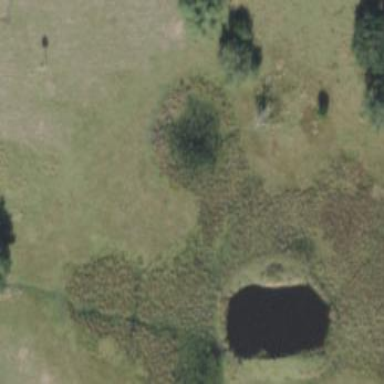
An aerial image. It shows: Marsh wetland.